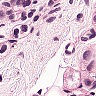
Metastatic tissue present: yes